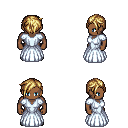
a pixel art fantasy rpg character, male body template, human, dark skin, underdress, red pants, blonde pixie cut hairstyle, black shoes, four views (front, back, left, right), 2x2 character sprite sheet, small pixel art, hard edges, no anti-aliasing